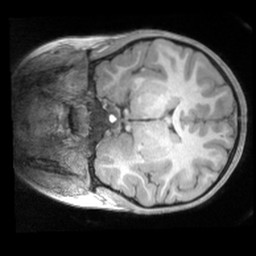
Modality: T1w
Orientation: coronal
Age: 4
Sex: female
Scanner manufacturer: siemens
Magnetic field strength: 3 T
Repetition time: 2.53 s
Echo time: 0.00164 s